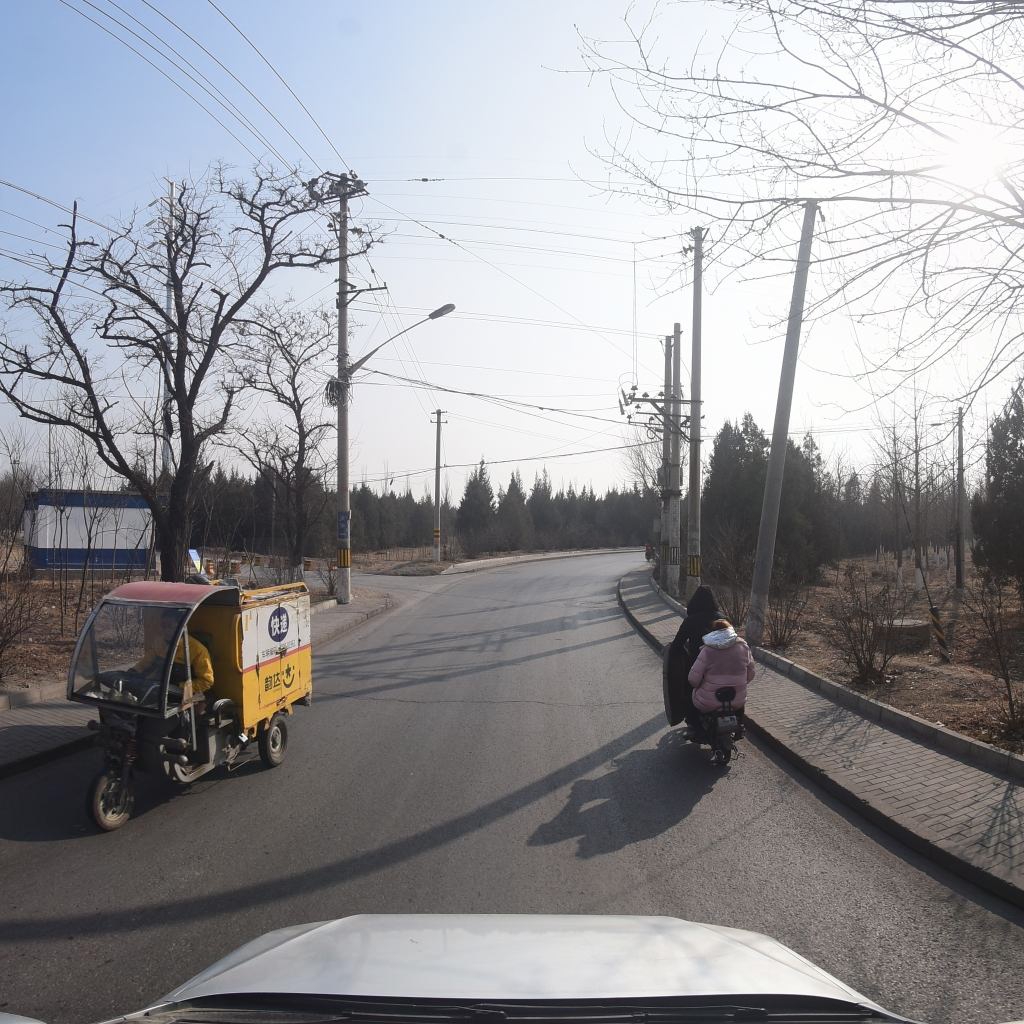
Region: Fengtai
Road damage annotations: transverse crack